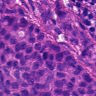
Metastatic tissue present: yes